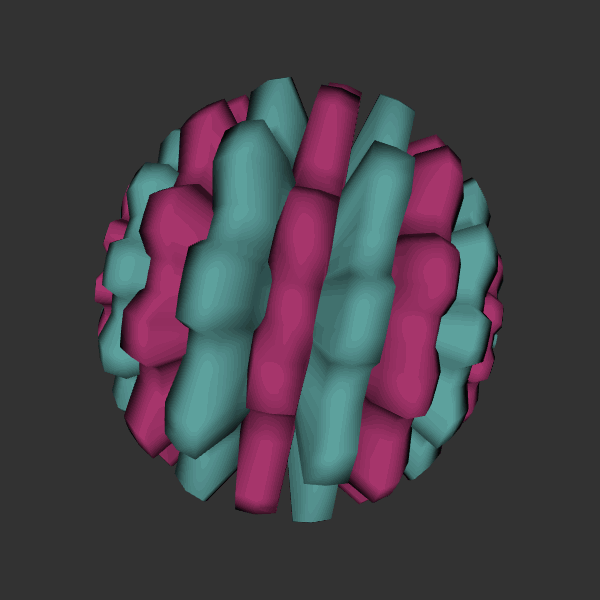
Background: dark